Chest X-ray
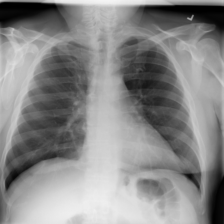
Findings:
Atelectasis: negative
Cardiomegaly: negative
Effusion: negative
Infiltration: negative
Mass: negative
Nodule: negative
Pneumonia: negative
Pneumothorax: negative
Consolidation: negative
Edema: negative
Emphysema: negative
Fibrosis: negative
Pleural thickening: negative
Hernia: negative